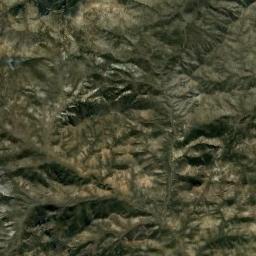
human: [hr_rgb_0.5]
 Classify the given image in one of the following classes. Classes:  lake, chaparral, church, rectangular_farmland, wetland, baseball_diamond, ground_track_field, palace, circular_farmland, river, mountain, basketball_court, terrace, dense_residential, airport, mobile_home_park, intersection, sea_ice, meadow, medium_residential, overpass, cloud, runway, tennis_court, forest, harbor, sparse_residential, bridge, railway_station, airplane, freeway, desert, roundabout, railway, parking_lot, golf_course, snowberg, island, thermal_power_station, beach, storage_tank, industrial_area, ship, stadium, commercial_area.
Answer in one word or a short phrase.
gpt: mountain